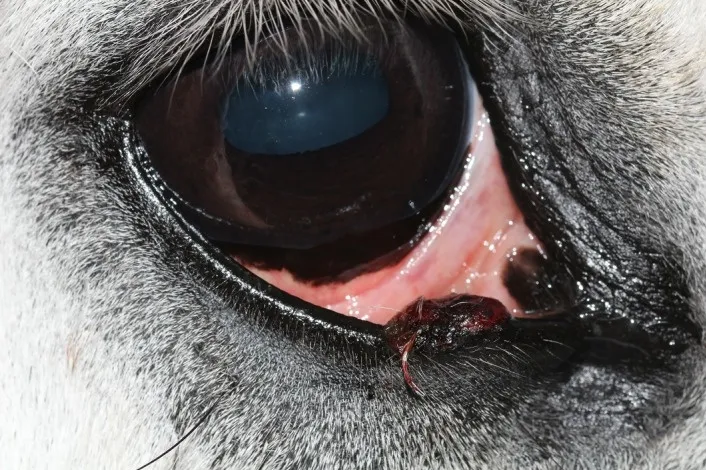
Right eye at presentation with the eyelids in a physiologic position. Please note the lower eyelid mass affecting the medial part of the eyelid.
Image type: medical_photograph (other_medical_photograph)